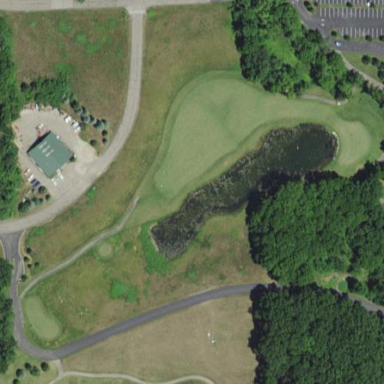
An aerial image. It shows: Scenic view of water hazard on golf course. The natural water feature adds beauty to the landscape.